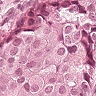
Metastatic tissue present: yes